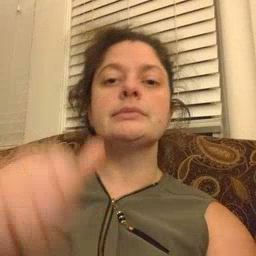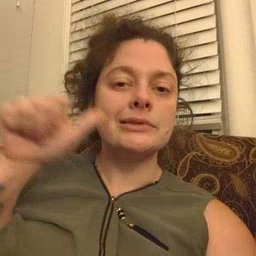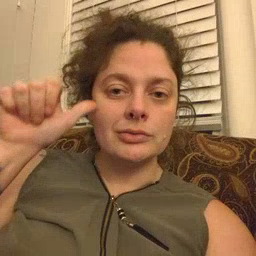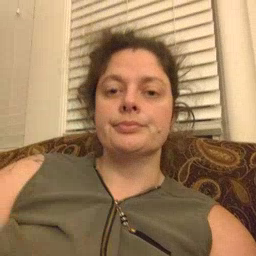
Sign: yesterday